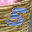
Label: 5